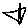
Label: star